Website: macys
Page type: delivery-shipping
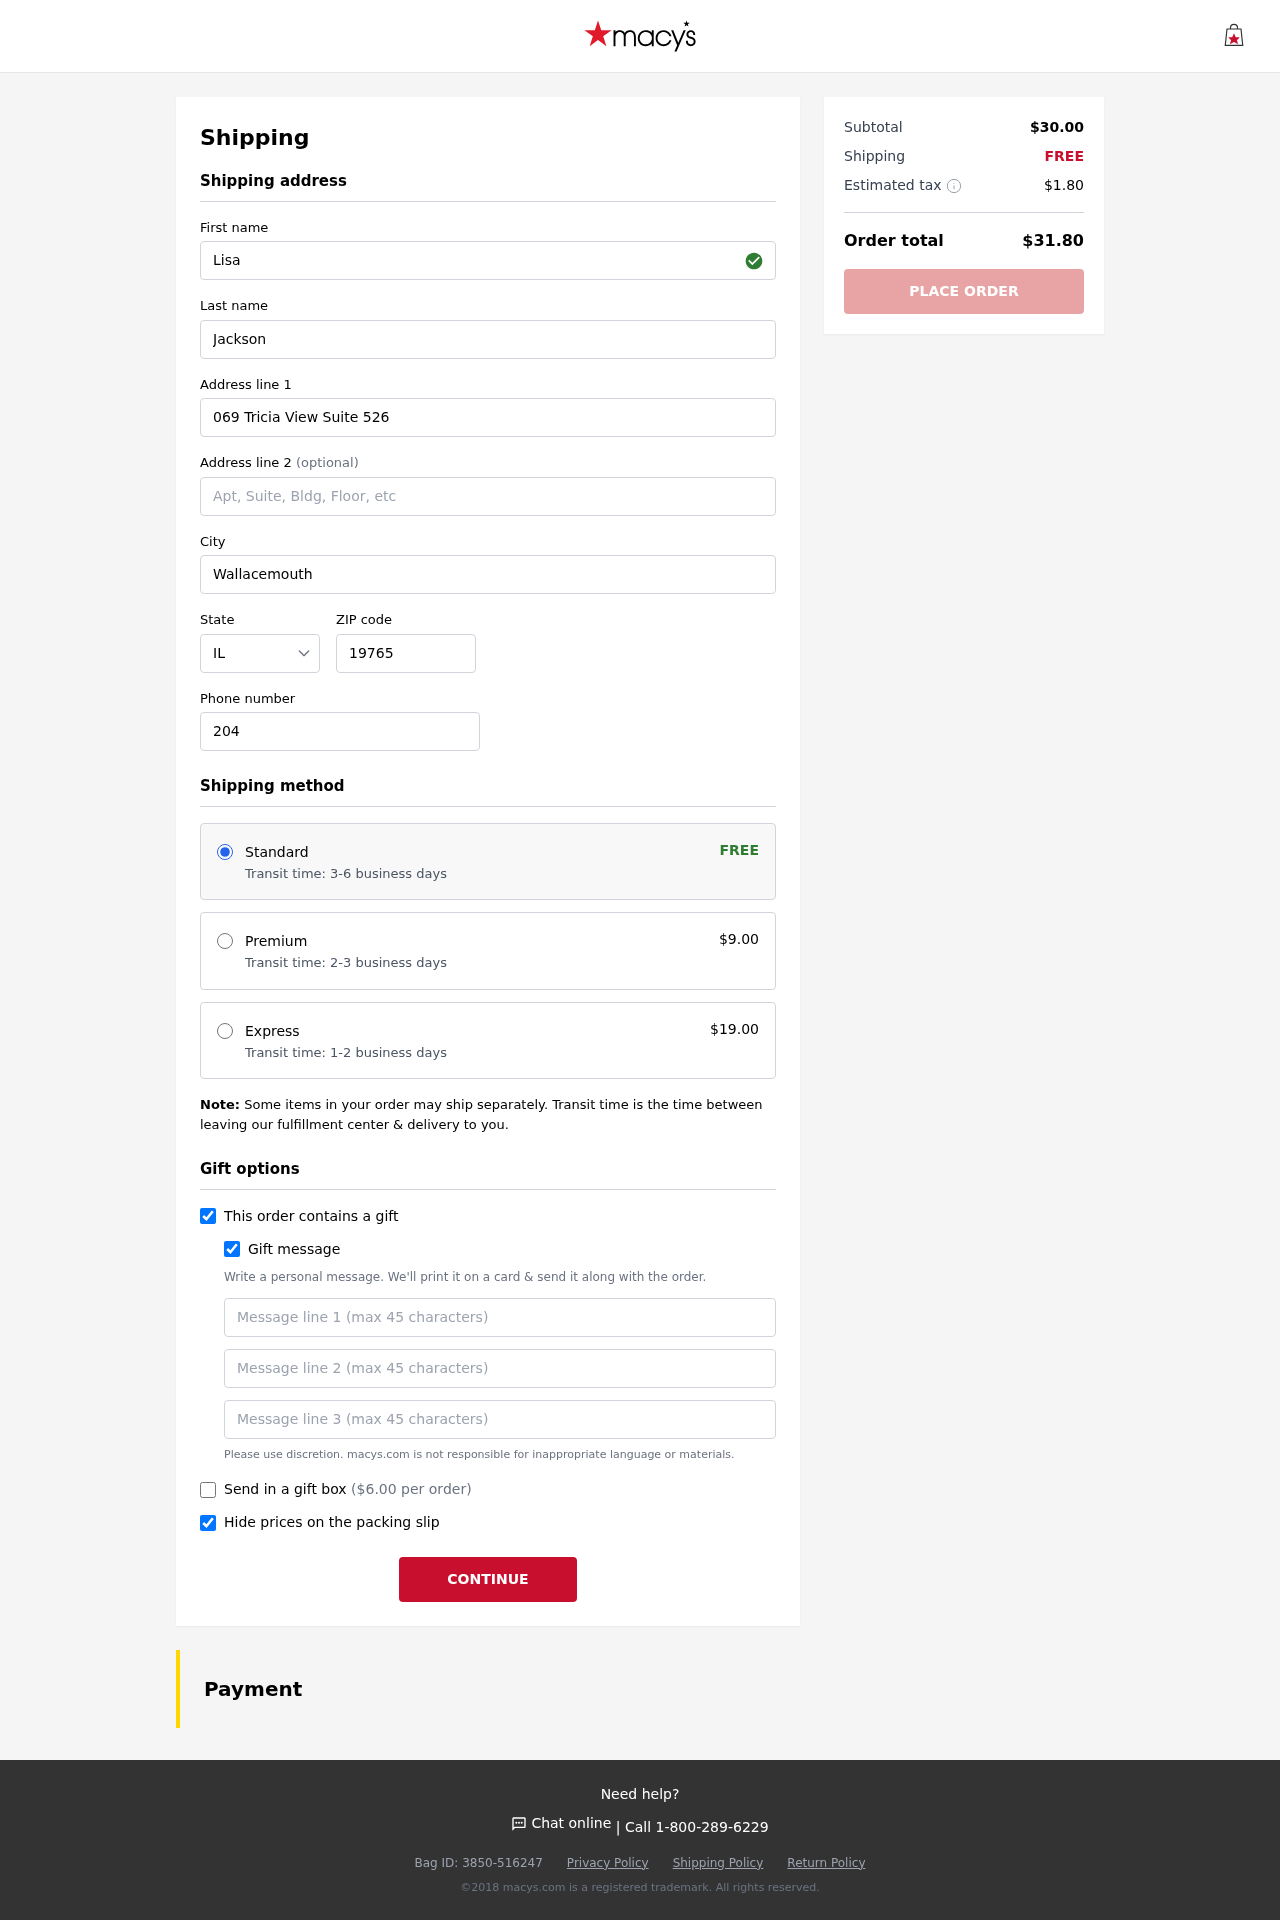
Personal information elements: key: PII_STATE_ABBR
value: IL
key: PII_FIRSTNAME
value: Lisa
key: PII_LASTNAME
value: Jackson
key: PII_STREET
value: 069 Tricia View Suite 526
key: PII_CITY
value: Wallacemouth
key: PII_POSTCODE
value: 19765
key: PII_PHONE
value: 2047251061
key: PII_GIFT_MESSAGE
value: Happy birthday to the amazing you! I saw this beautiful ring and thought it would be a perfect reminder of your strength and faith. Hope it brings you as much joy as you bring to everyone around you!  Lisa
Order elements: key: ORDER_SHIPPING_STANDARD
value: Transit time: 3-6 business days
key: ORDER_SHIPPING_COST
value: FREE
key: ORDER_SHIPPING_PREMIUM
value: Transit time: 2-3 business days
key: ORDER_SHIPPING_PREMIUM_PRICE
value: $9.00
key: ORDER_SHIPPING_EXPRESS
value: Transit time: 1-2 business days
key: ORDER_SHIPPING_EXPRESS_PRICE
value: $19.00
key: ORDER_GIFT_BOX_PRICE
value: ($6.00 per order)
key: ORDER_SUBTOTAL
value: $30.00
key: ORDER_SHIPPING_COST2
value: FREE
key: ORDER_TAX
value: $1.80
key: ORDER_TOTAL
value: $31.80